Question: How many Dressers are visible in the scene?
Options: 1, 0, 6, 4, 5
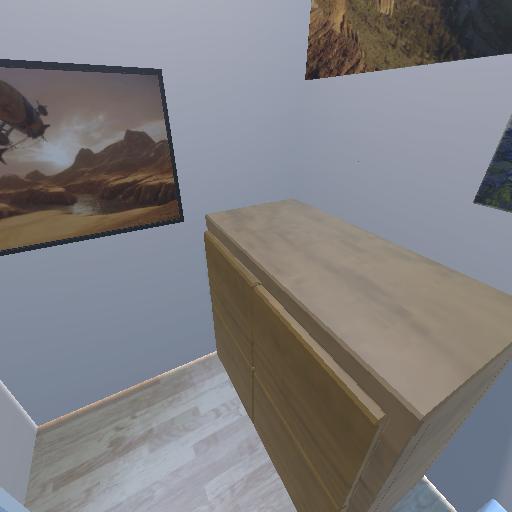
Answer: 1